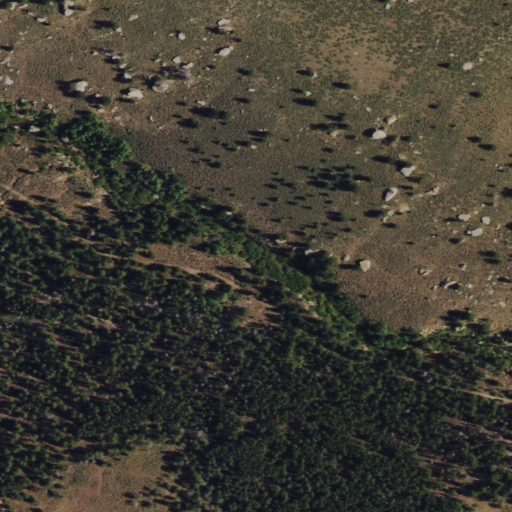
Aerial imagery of valley in Wyoming named Yankee Gulch containing shrub and evergreen forest